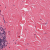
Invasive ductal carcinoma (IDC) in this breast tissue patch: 0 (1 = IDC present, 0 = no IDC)